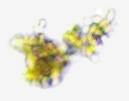
Label: Detritus